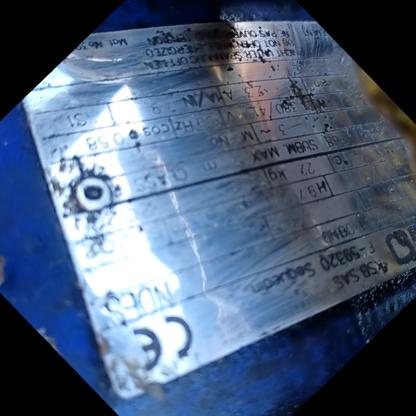
Klasa: tabliczka-znamionowa